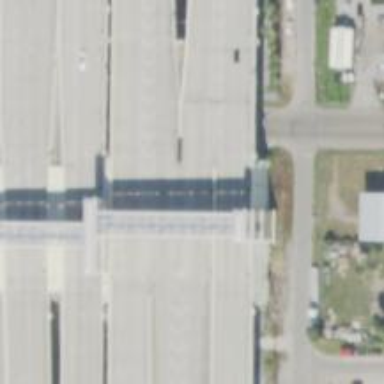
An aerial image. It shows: Toll gantry on the road.